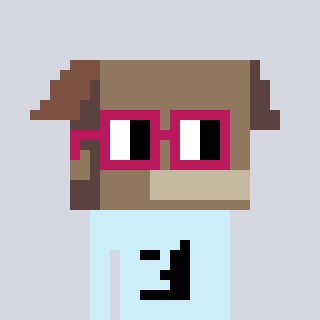
a pixel art character with square dark red glasses, a box-shaped head and a cold-colored body on a cool background